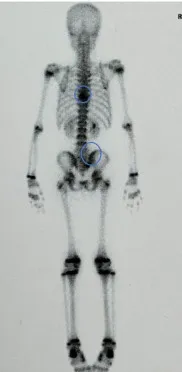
(D) 99mTc-MDP whole-body bone scintigraphy showing hot spots in T8/9 and right sacroiliac joint with posterior view (circle).
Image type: radiology (scintigraphy)